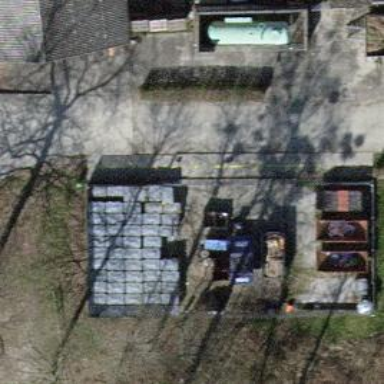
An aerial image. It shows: Recycling container in the area designated for recycling.